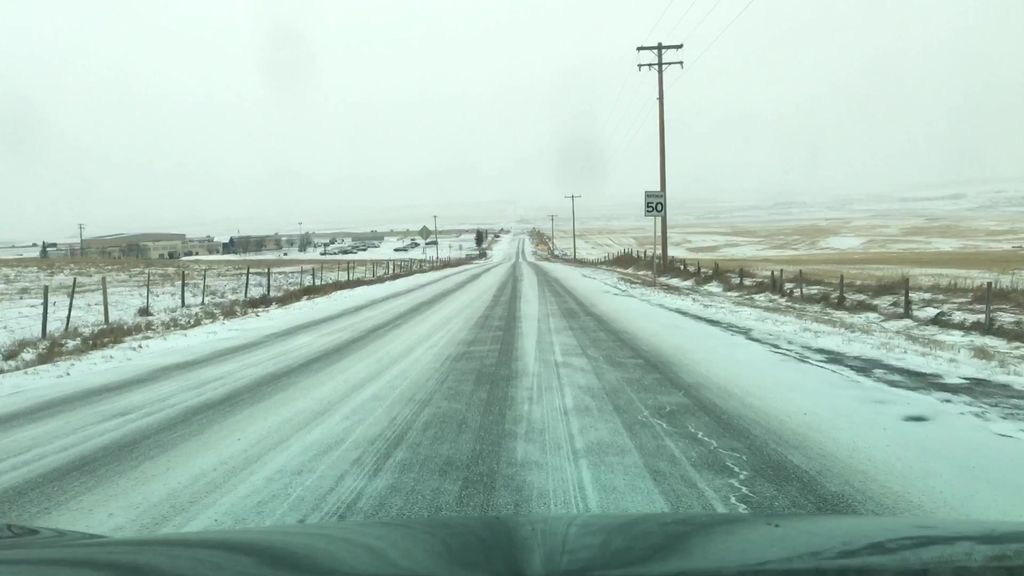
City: calgary